Question: My small program is supposed to read from a .txt file named map1.txt and store the chars in it in an Char[][] array. Depending on the chars in my map1.txt my Tile class draw red if char is 'x' or else draws green. (Instead the program shows what's behind the panel instead of boxes in red and green. EDIT).

'''
public class MainClass extends JPanel {
static Tile[][] tile = new Tile[SomeInts.amount][SomeInts.amount];
static Map map = new Map();
public MainClass () {
this.setBackground(Color.white);
}
public void paintComponent(Graphics g){
super.paintComponent(g);
for (int x = 0; x < SomeInts.amount; x++){
for (int y = 0; y < SomeInts.amount; y++){
tile[x][y].colorBody(g, x, y);
}
}
}
//Most important
public static void main(String[] args) {
JFrame f = new JFrame();
f.setSize(500, 500);
f.setLocation(100,100);
f.setTitle("Test");
f.setDefaultCloseOperation(JFrame.EXIT_ON_CLOSE);
MainClass p = new MainClass ();
f.add(p);
f.setVisible(true);
//load map
map.loadMap();
for (int x = 0; x < SomeInts.amount; x++){
for (int y = 0; y < SomeInts.amount; y++){
tile[x][y] = new Tile();
}
}
for (int x = 0; x < SomeInts.amount; x++){
for (int y = 0; y < SomeInts.amount; y++){
tile[x][y].setType(map.charmap[x][y]);
}
}
}
}
public class Tile {
char type = 'a';
public void setType(char c){
type = c;
}
public void colorBody(Graphics g, int x, int y){
if (type == 'x'){
g.setColor(new Color(255, 0, 0));
g.fillRect(x * 10, y * 10, 10, 10);
}
else{
g.setColor(new Color(0, 255, 0));
g.fillRect(x * 10, y * 10, 10, 10);
}
}
}
public class Map {
public char[][] charmap = new char[SomeInts.amount][SomeInts.amount];
public void loadMap(){
BufferedReader in = null;
try {
in = new BufferedReader(new FileReader("map1.txt"));
} catch (FileNotFoundException e) {
e.printStackTrace();
}
String line = null;
try {
line = in.readLine();
} catch (IOException e) {
e.printStackTrace();
}
while (line != null){
int y = 0;
for (int x = 0; x < line.length(); x++){
charmap[x][y] = line.charAt(x);
}
y++;
}
}
//Not used but does work
public void createMap() {
for (int x = 0; x < SomeInts.amount; x++){
for (int y = 0; y < SomeInts.amount; y++){
charmap[x][y] = 'x';
}
}
}
}
'''
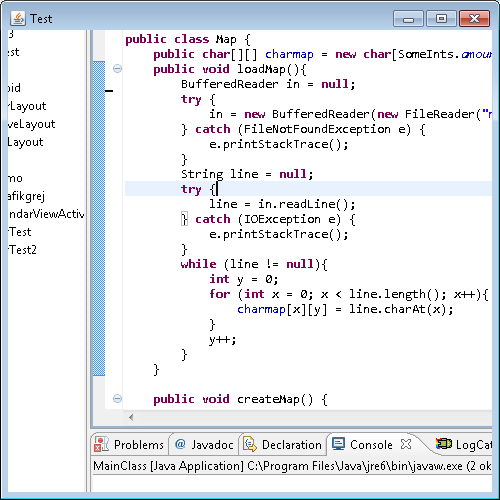
Answer: The code you are showing has a infinite loop, your thinking here is a bit off.
The logic you have reads a line, and then it loops as long as that line is not null. Either the line was null form the beginning or it wasn't, it will not change by itself. You need to read a new line once you processed the current one.
You also need to move the reset of y to 0 out of the loop. Now you set y to 0, increase it by one and then set it back to 0 again.
'''
String line = null;
int y = 0;
try {
while ((line = in.readLine())!= null) {
for (int x = 0; x < line.length(); x++){
charmap[x][y] = line.charAt(x);
}
y++;
}
} catch (IOException e) {
e.printStackTrace();
}
'''